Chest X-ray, AP view. Patient: 56 years old, sex F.
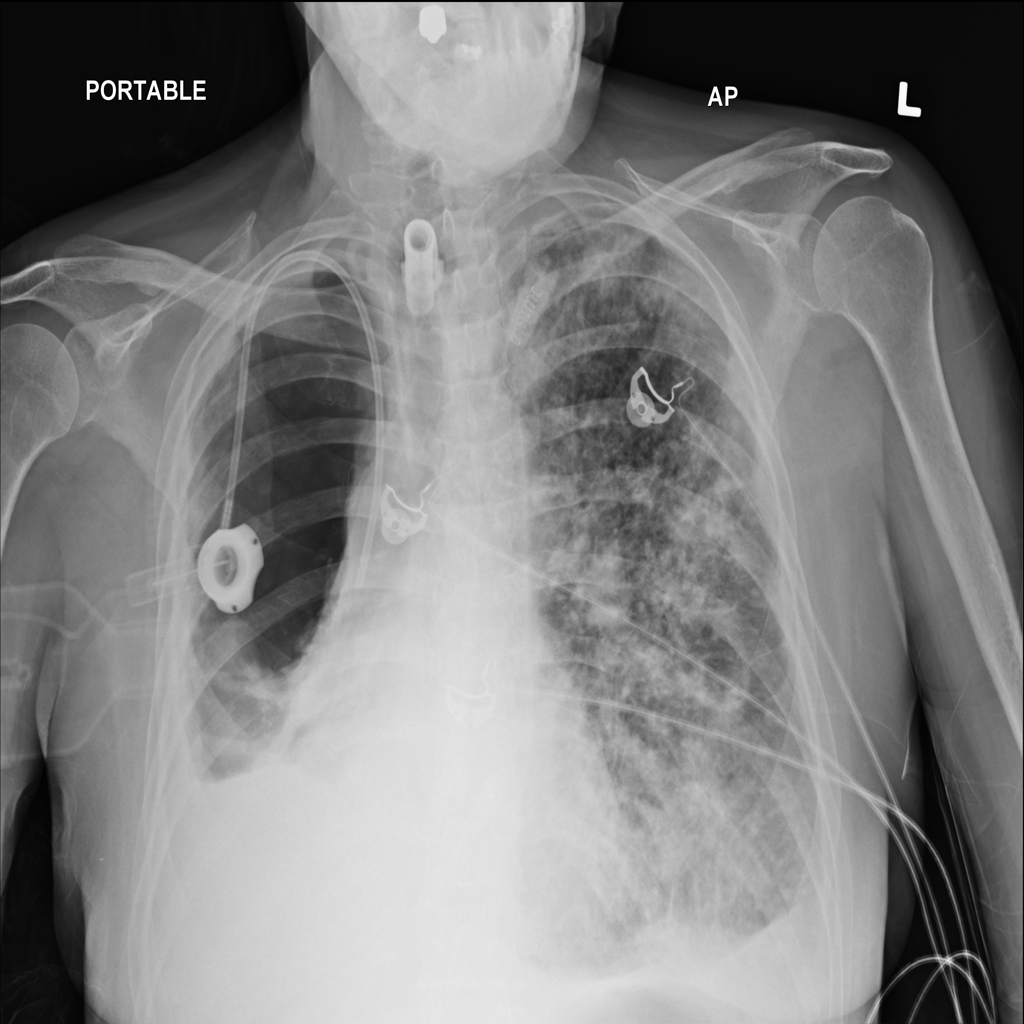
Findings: Atelectasis, Effusion, Nodule